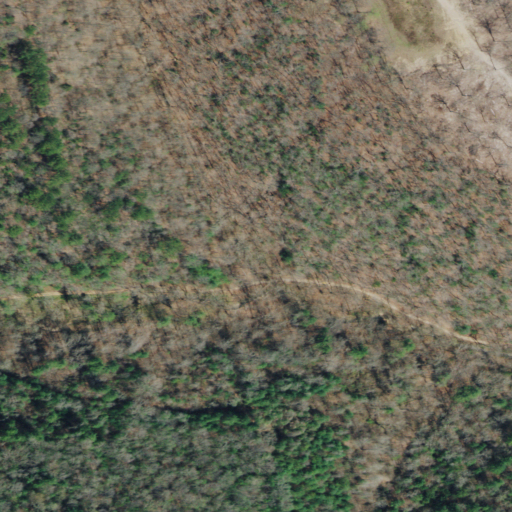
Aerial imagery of valley in Tennessee named Berry Hollow containing deciduous forest, mixed forest, open development, grassland, and shrub